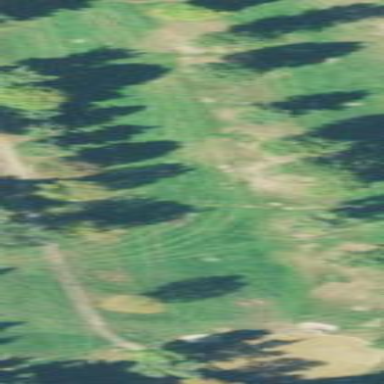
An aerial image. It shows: Golf fairway in the image.